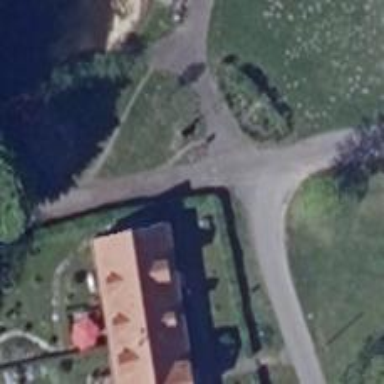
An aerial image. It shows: Paved path.